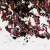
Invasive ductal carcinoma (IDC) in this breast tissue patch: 0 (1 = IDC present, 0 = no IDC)